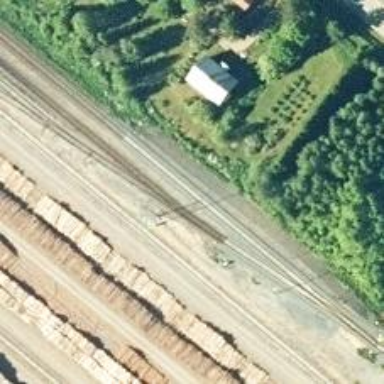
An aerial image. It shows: Railway signal.